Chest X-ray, AP view. Patient: 61 years old, sex M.
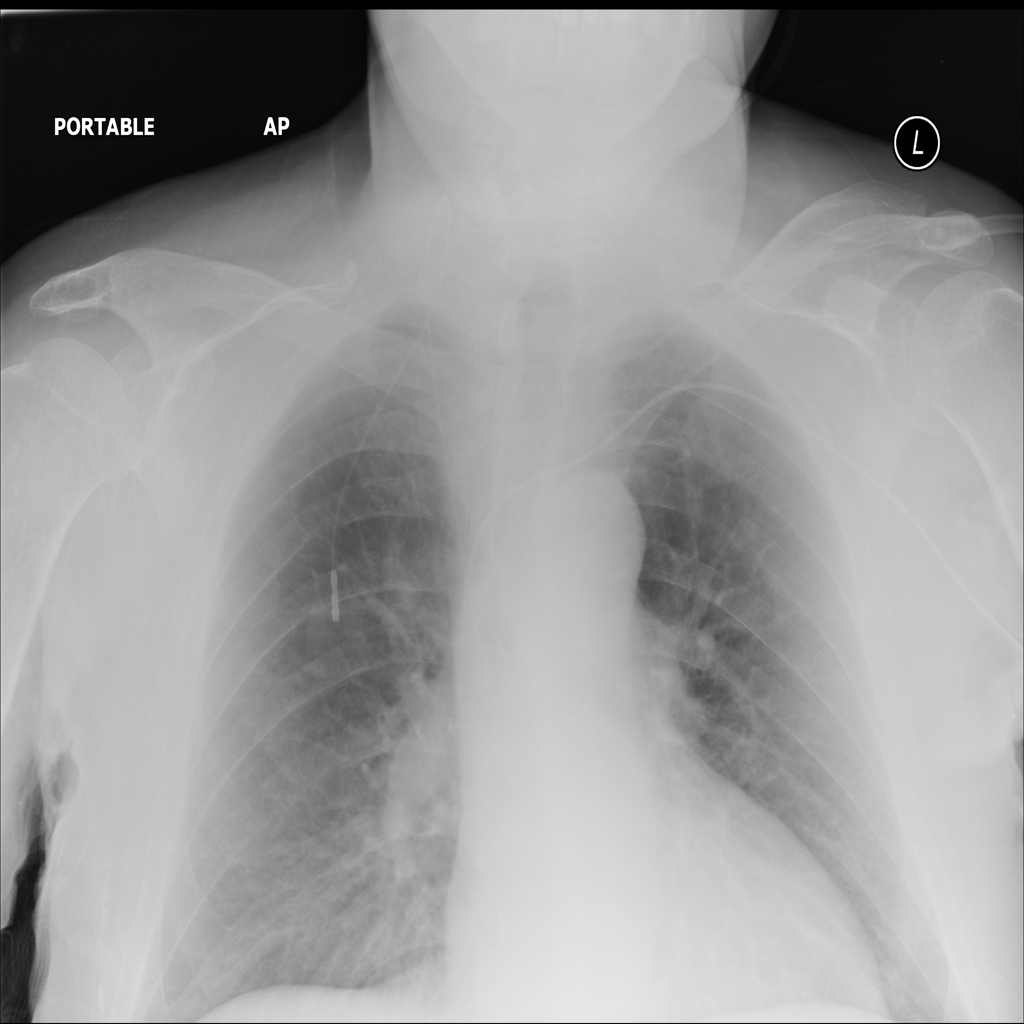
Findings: No Finding